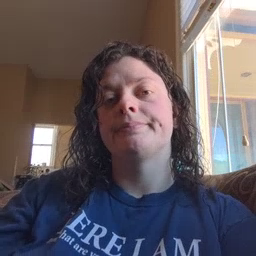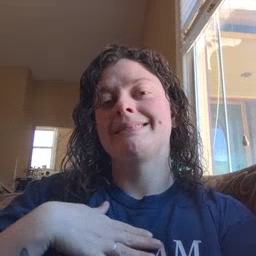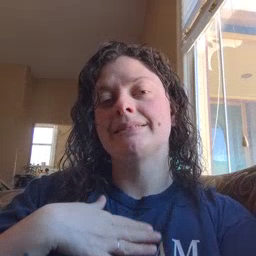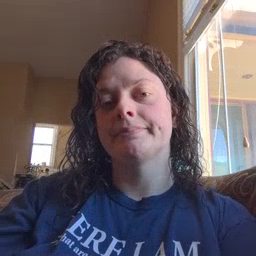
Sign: please